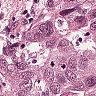
Metastatic tissue present: yes